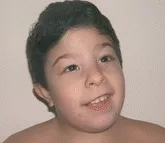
Patient at 5 years of age. Frontal views of the face of the boy at 5 years of age show medial eyebrow flare, wide nasal bridge, hypertelorism, epicanthal folds, broad nasal tip with prominent columella, long philtrum, thin upper lip, short neck.
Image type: medical_photograph (oral_photograph)